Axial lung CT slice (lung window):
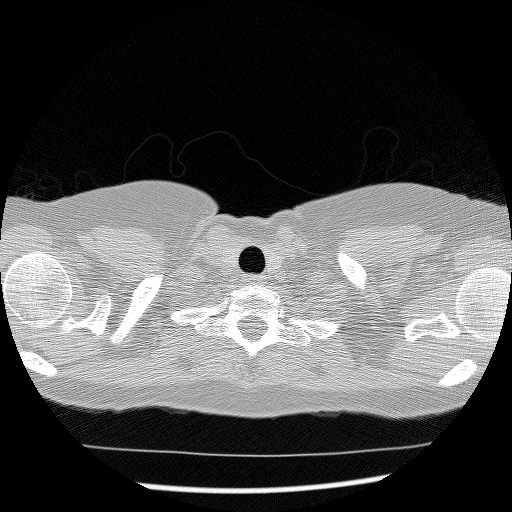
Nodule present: no